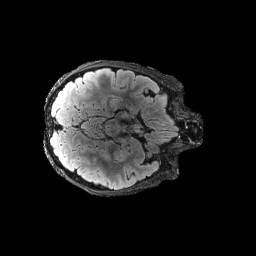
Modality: FLAIR
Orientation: axial
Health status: ill
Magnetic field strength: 3 T